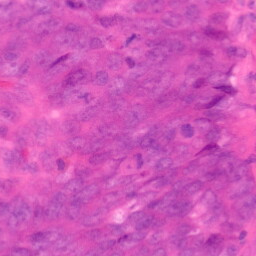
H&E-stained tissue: Colon